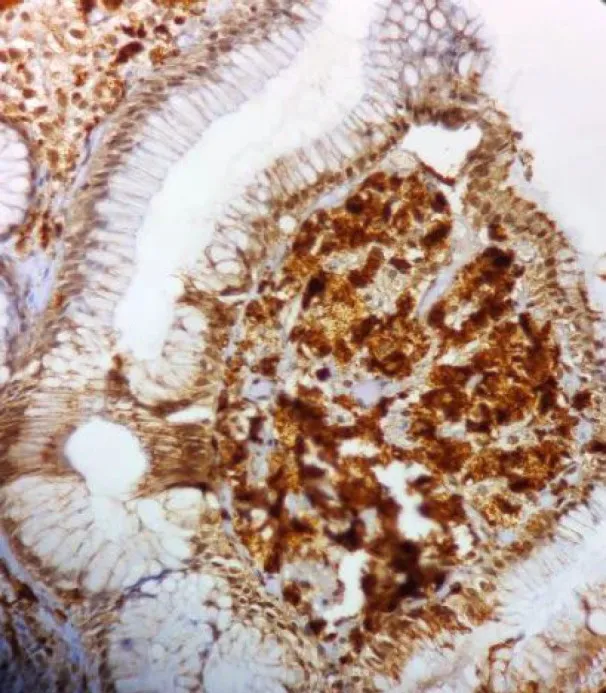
Immunohistochemical staining with CD68 showing diffuse cytoplasmic staining (40X).
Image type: pathology (immunostaining)